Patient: sex F, age 48
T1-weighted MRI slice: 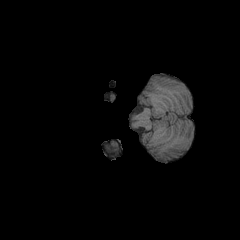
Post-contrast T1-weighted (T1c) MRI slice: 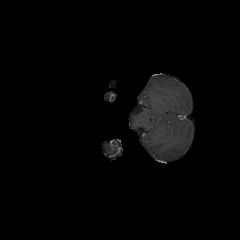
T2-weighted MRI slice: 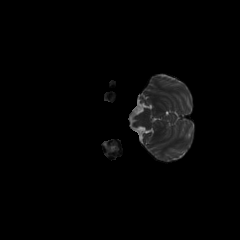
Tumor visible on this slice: no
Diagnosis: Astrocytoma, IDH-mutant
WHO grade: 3